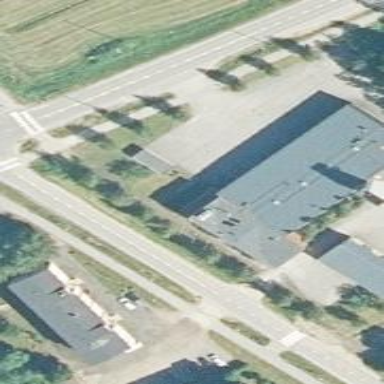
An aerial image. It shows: Fire station building.